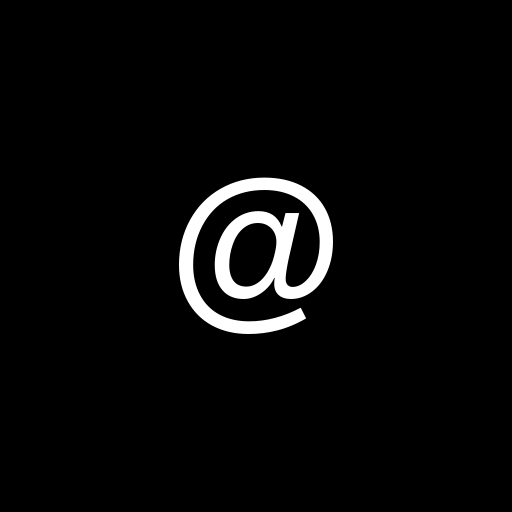
Character: @
Unicode: U+0040 (COMMERCIAL AT)